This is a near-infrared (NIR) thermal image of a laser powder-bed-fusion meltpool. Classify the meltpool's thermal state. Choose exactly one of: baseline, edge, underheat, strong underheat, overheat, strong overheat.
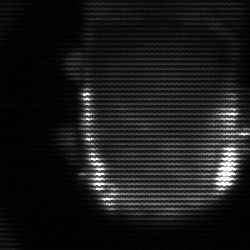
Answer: baseline